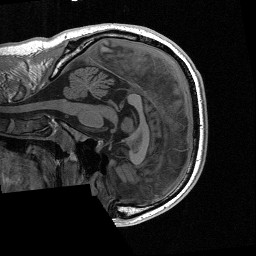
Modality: T1w
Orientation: sagittal